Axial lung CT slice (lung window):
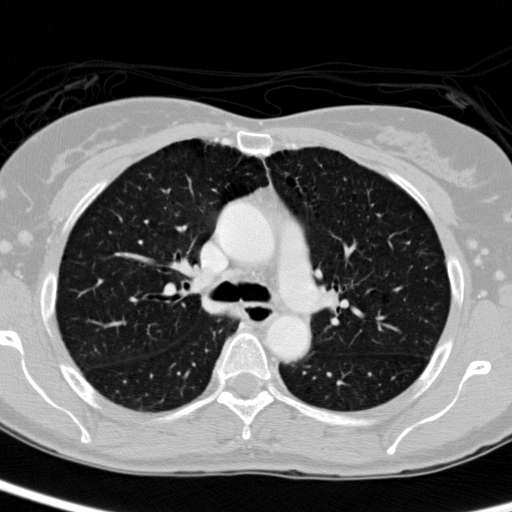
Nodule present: no